Question: What is the value of the measurement in the image?
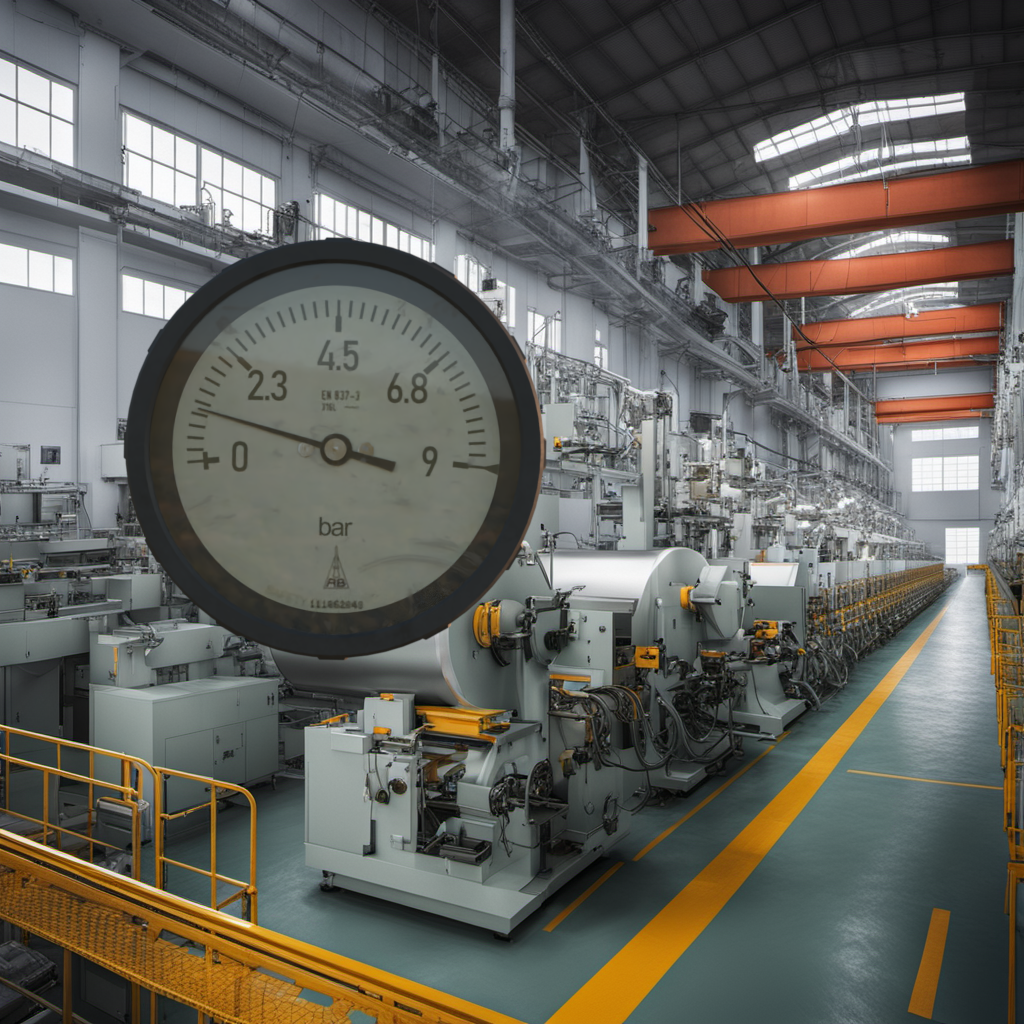
Answer: The result is 1.11
Question: What is the range of this measurement?
Answer: The range is from 0 to 9
Question: What is the minimum and maximum reading range of this measurement?
Answer: The minimum value is 0 and the maximum value is 9